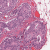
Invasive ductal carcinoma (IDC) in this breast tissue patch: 0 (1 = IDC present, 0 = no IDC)